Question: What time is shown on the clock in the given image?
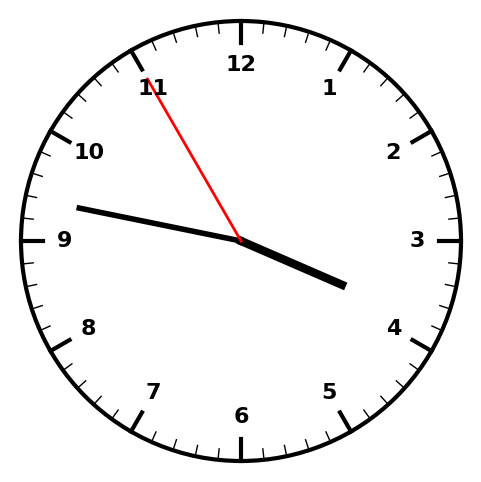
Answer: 03:46:55